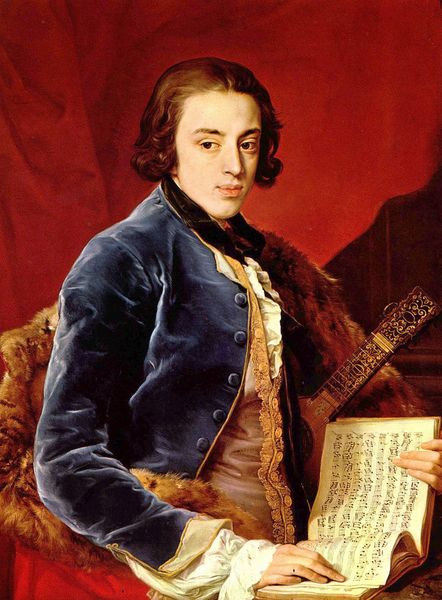
Titel: Porträt des John Marquis of Monthermer
Künstler: Pompeo Batoni
Standort: Rutland
Institution: K.T. Boughton House
Schlagwörter: blau, gemälde, hand, mann, schatten, weiß, gelb, ocker, sitzen, braun, finger, frankreich, frisur, haar, hell, hintergrund, holz, kleider, licht, mund, nase, orange, schwarz, stirn, stuhl, blick, rot, schal, malerei, hemd, jacke, jung, augen, blass, gesicht, kleidung, kragen, pelz, samt, spitze, ärmel, bildnis, hände, instrument, portrait, porträt, vorhang, öl, gewand, gold, haare, mantel, sessel, adel, gitarre, musik, musiker, augenbrauen, en face, kinn, knopf, lippen, locken, mittelscheitel, scheitel, fell, lächeln, wangen, armlehne, sitz, halsband, noten, farbe, violett, frack, polster, schmal, glanz, halstuch, musikinstrument, notenblatt, notenblätter, notenheft, junge, rüschen, knöpfe, weste, ring, satin, griff, buch, komponist, text, manschetten, brokat, fürst, jüngling, wams, dandy, prinz, krage, königlich, laute, mandoline, saiten, saiteninstrument, träumen, purpur, royal, musikant, mozart, musiknoten, raun, halbfiguren, notenbuch, ukulele, geand, samtjacke, augenlid, rüschenhemd, instrumentalist, braune augen, notenzeilen, gedankenversunken, samtband, gamba, jünglind, musikbuch, voller mund